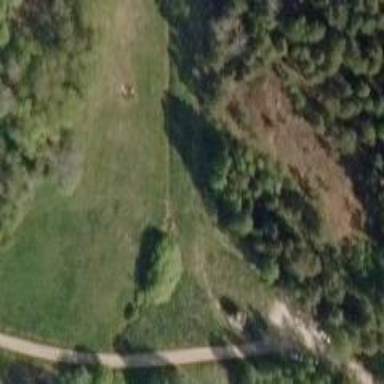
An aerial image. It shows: Path.